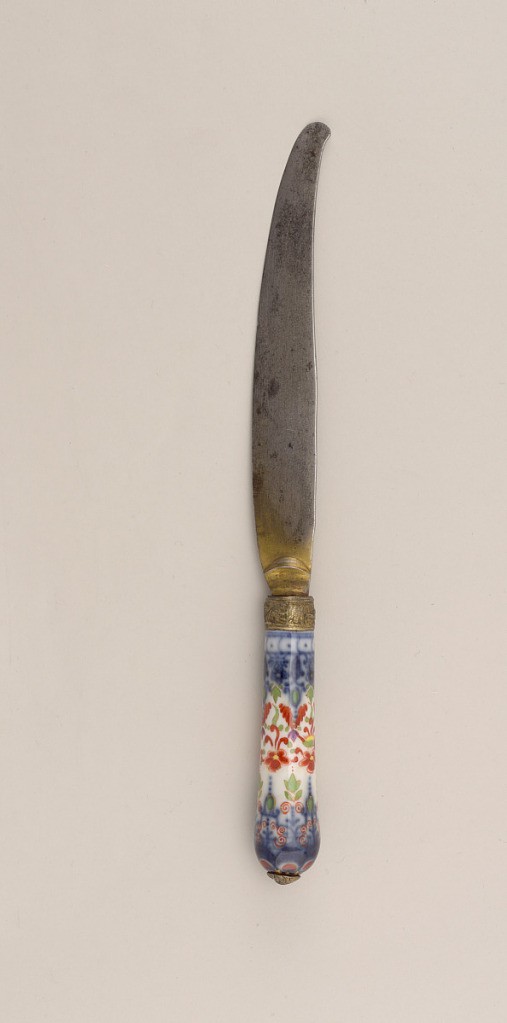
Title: Knife with Porcelain Handle (One of a Pair)
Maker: Meissen Porcelain Manufactory, German, active from 1710 to the present
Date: ca. 1750
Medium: hard paste porcelain, vitreous enamel, steel, gold
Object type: knife
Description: Sabre-shaped blade, drop bolster. Ferrule engraved with animals and flowers; ferrule and bolster gilded. Porcelain handle tapering, round in section. Floral pattern in blue, red, green, yellow and purple on a white ground. Button cap on top of handle.